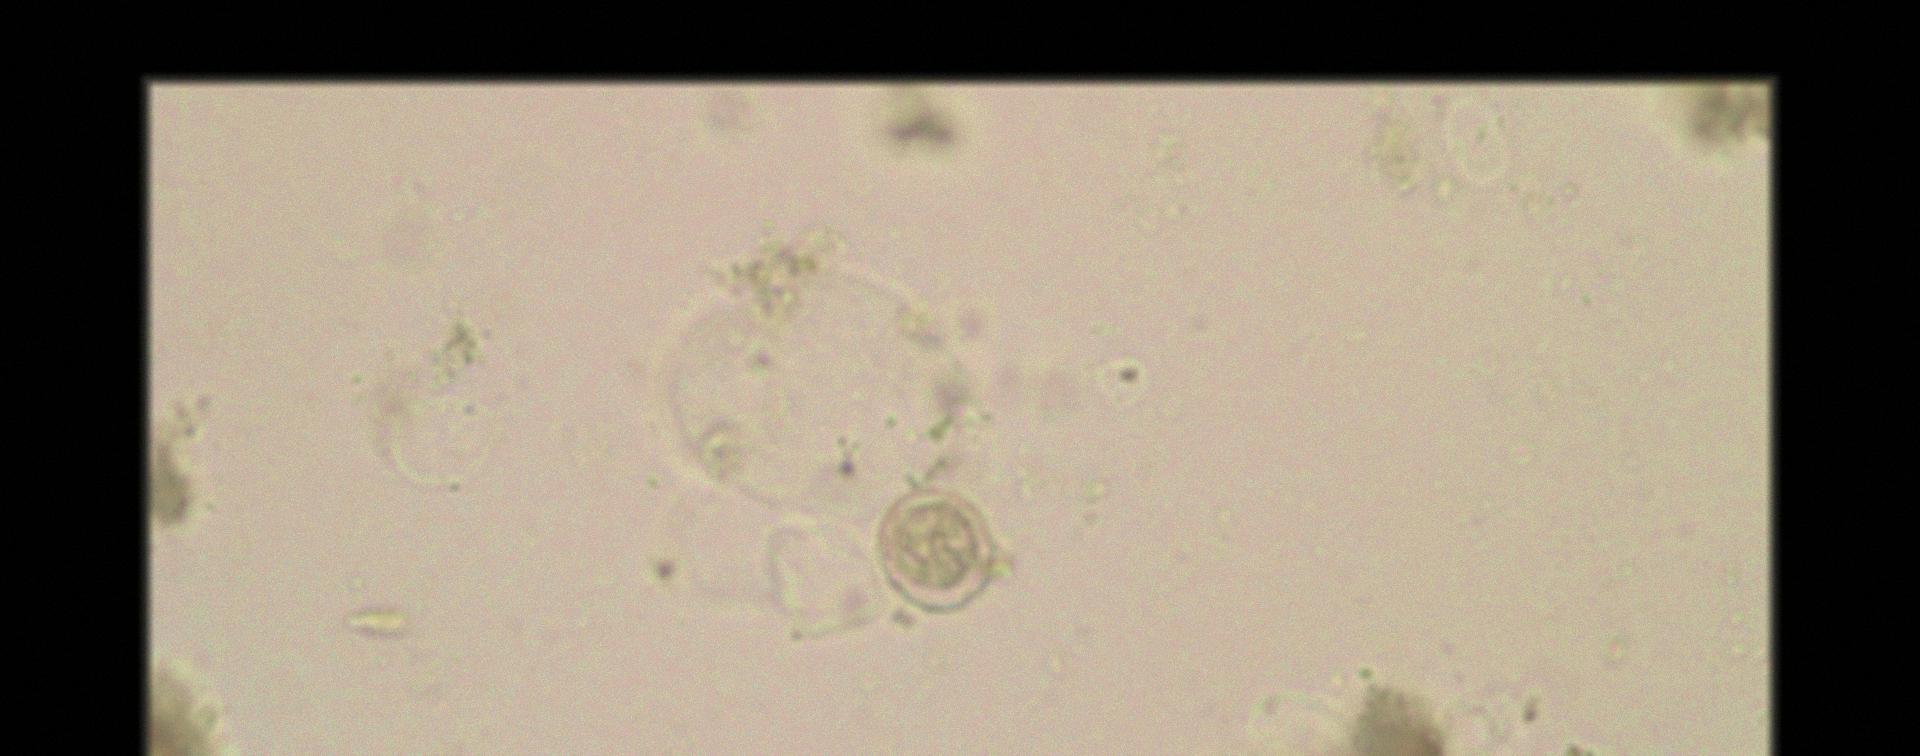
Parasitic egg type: Hymenolepis nana